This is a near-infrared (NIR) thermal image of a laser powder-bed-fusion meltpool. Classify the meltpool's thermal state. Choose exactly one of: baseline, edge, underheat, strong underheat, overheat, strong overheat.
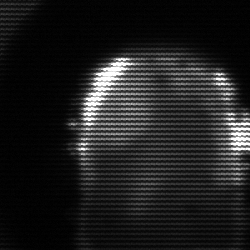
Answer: baseline